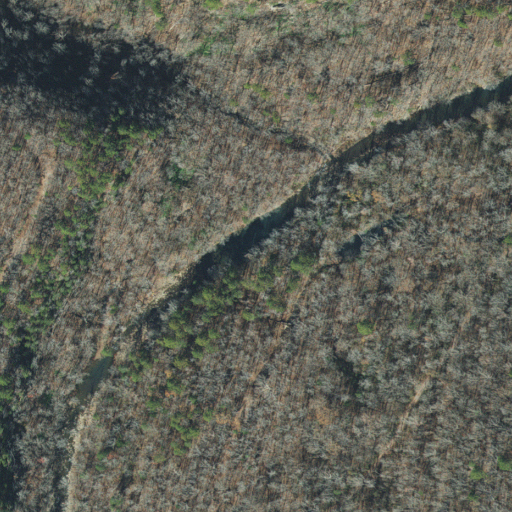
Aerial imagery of valley in Arkansas named Penhook Hollow containing deciduous forest, evergreen forest, open development, and mixed forest